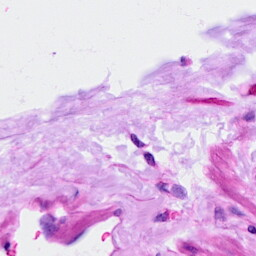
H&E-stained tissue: Ovarian